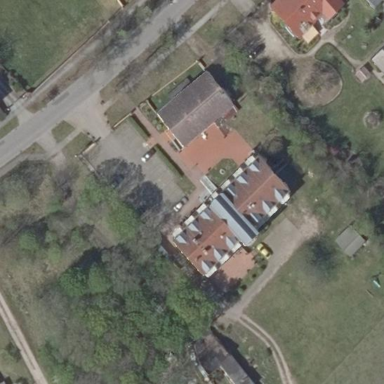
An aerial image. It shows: Hotel building.